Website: lowes
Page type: customer-info-address
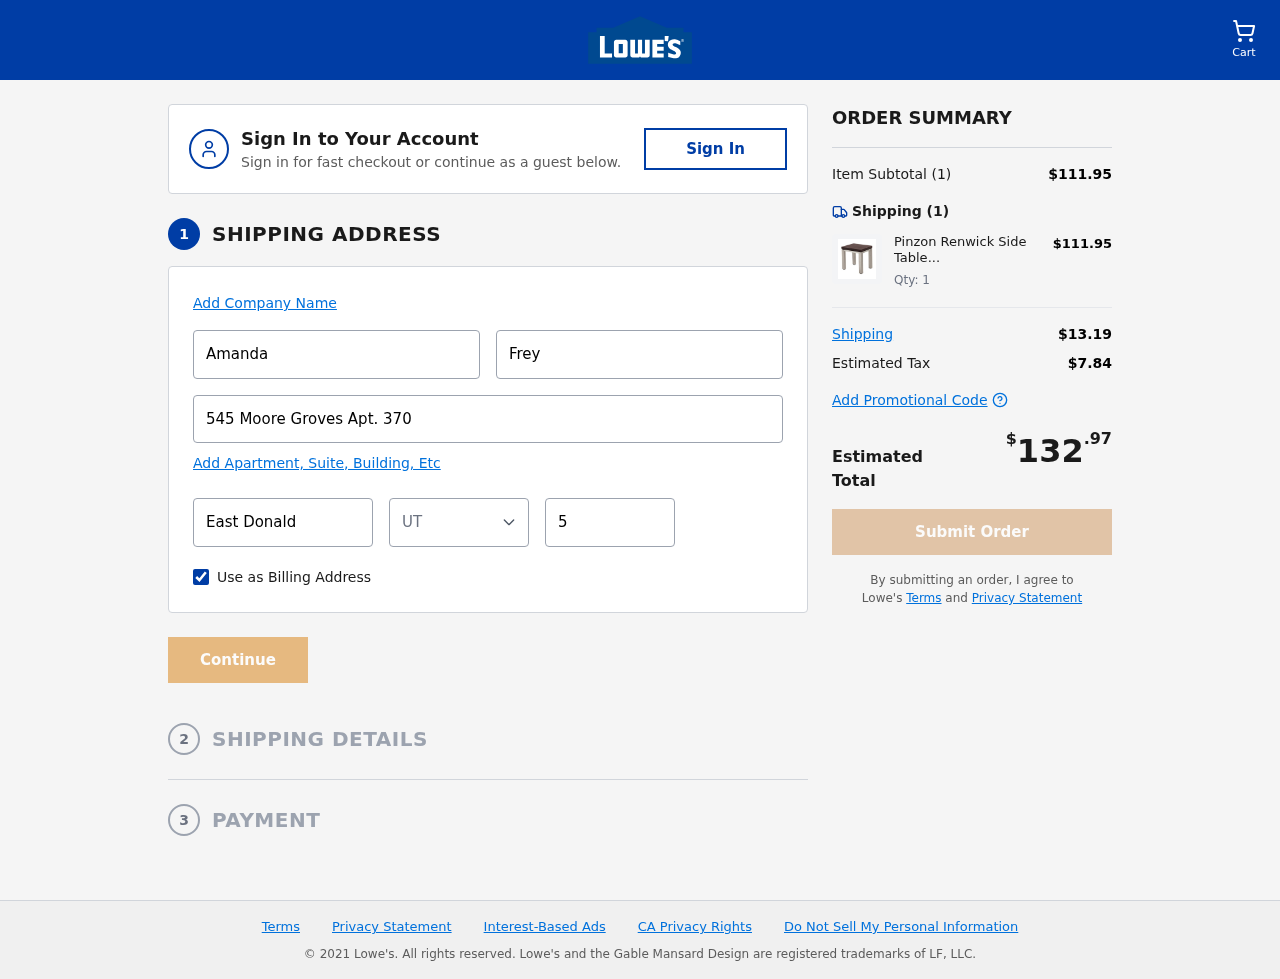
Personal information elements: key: PII_CITY
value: East Donald
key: PII_FIRSTNAME
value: Amanda
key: PII_LASTNAME
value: Frey
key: PII_POSTCODE
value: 53371
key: PII_STATE_ABBR
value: UT
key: PII_STREET
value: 545 Moore Groves Apt. 370
Product elements: key: PRODUCT1_NAME
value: Pinzon Renwick Side Table
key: PRODUCT1_PRICE
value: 111.95
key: PRODUCT1_QUANTITY
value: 1
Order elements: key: ORDER_NUM_ITEMS
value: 1
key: ORDER_SUBTOTAL
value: $111.95
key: ORDER_NUM_ITEMS2
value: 1
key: ORDER_SHIPPING_COST
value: $13.19
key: ORDER_TAX
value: $7.84
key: ORDER_TOTAL
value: $132.97